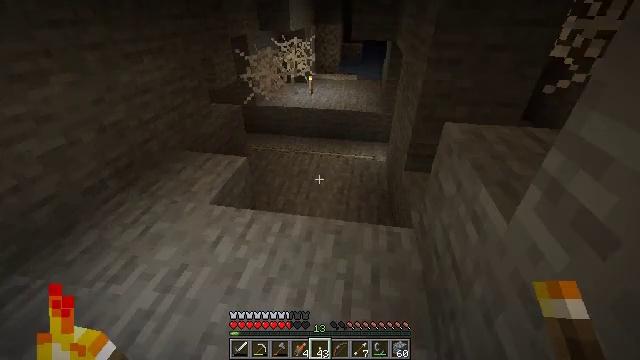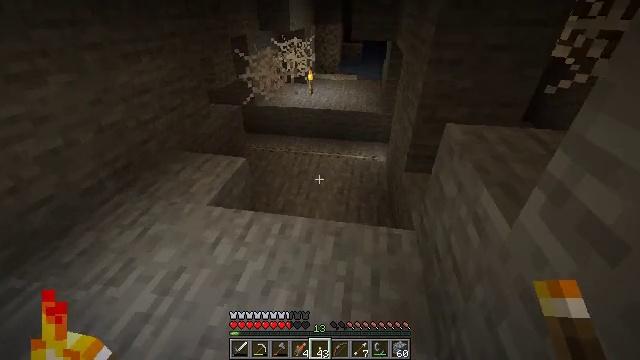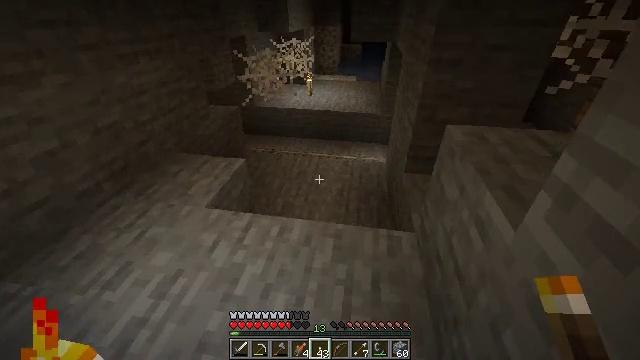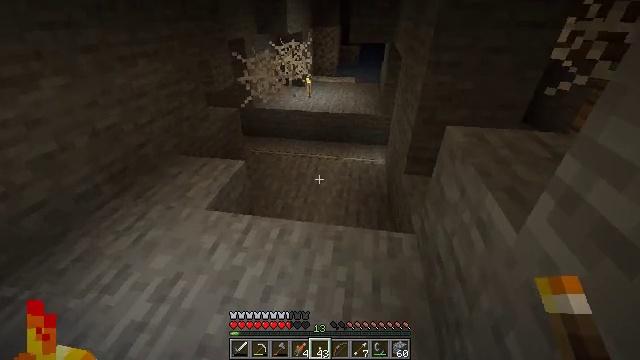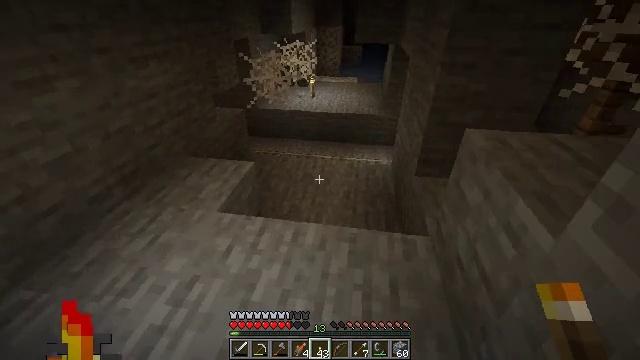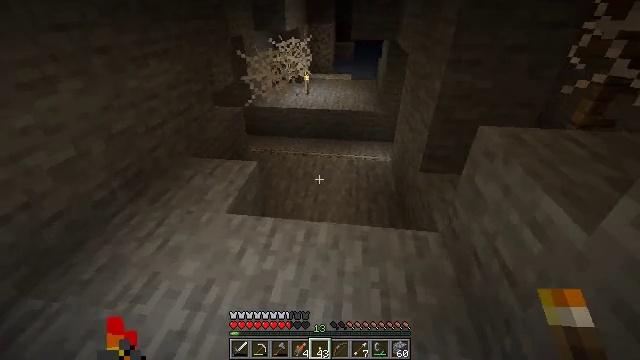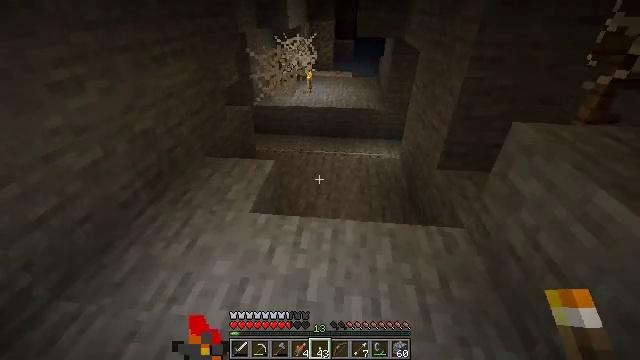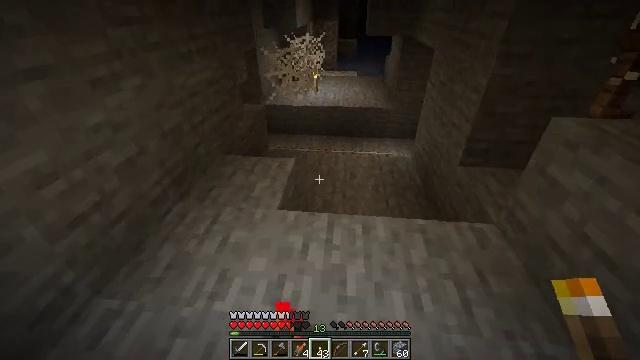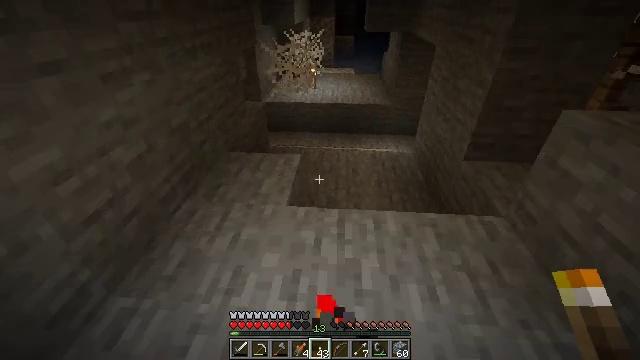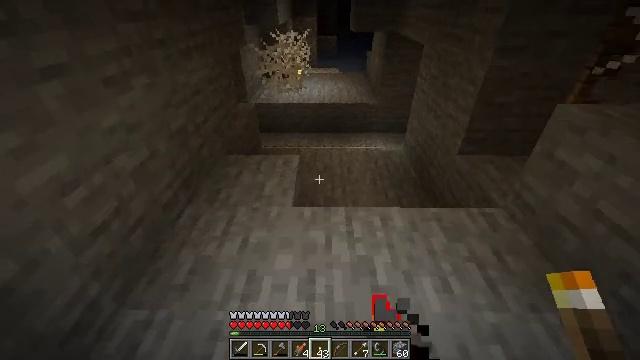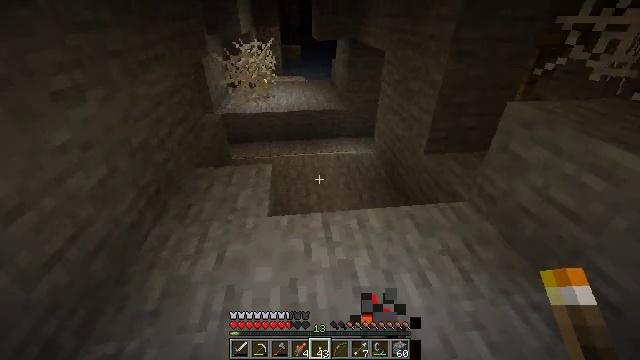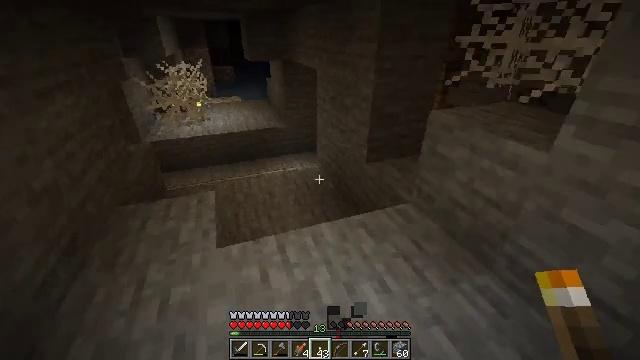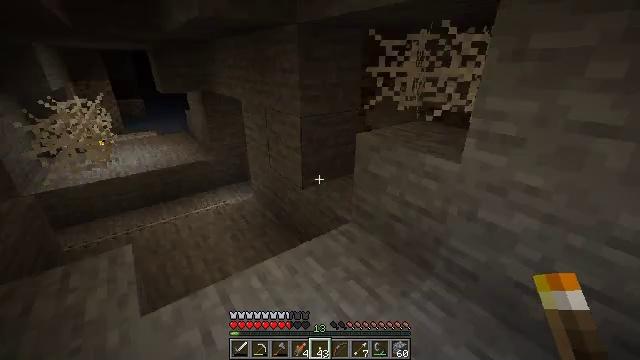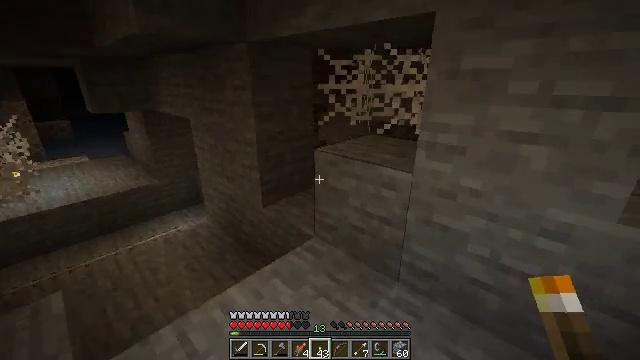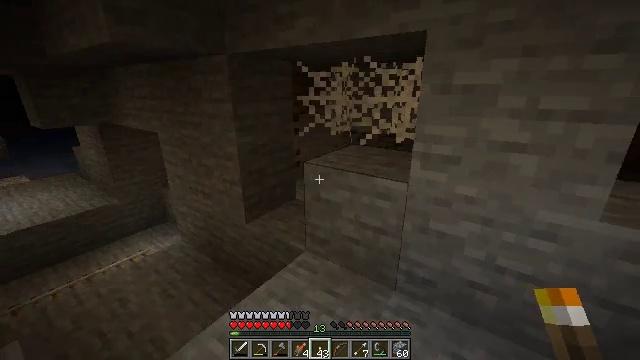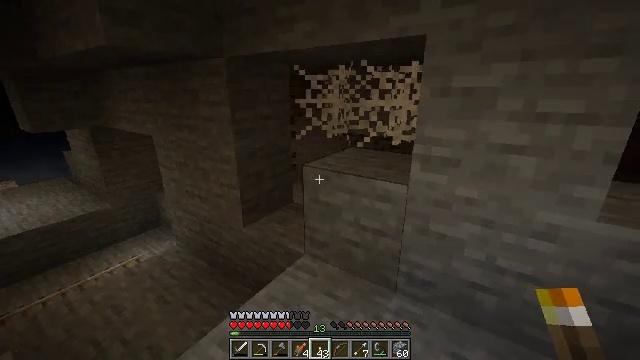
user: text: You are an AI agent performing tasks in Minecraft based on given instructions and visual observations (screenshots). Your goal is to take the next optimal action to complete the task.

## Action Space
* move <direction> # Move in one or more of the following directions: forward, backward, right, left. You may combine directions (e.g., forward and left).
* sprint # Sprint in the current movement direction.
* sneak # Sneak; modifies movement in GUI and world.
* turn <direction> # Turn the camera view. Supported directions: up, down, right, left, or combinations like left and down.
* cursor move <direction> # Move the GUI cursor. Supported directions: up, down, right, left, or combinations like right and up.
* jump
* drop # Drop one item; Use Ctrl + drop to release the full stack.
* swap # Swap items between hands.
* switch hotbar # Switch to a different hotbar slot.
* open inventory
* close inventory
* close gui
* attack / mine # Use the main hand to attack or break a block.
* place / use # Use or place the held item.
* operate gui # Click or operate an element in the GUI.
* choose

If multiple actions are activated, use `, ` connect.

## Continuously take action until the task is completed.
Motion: motion action
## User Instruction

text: Mine the cobweb to clear the path.
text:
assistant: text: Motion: no_op
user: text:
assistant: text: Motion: no_op
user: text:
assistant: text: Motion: move left
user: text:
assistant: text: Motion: move left
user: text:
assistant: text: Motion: move left, turn right
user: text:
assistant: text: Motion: move left, turn right
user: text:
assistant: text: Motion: move left
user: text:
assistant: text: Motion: move left, turn right
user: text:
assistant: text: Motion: move left, turn right
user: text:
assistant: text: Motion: move left, turn right and up
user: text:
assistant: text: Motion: move left, turn right and up
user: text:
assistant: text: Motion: move left, turn right and up
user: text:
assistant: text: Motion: move left, turn right and up
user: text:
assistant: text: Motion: move left, turn right and up
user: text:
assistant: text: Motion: turn right
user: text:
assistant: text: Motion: no_op
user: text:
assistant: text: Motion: no_op
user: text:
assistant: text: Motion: no_op
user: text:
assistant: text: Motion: no_op
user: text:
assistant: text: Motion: no_op
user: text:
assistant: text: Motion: move left
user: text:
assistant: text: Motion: move left
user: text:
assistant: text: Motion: move left
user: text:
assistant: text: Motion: move left
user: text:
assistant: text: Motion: move left
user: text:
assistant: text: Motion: move left
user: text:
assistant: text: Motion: move left
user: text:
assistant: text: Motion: no_op
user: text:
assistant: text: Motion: no_op
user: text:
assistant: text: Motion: turn right